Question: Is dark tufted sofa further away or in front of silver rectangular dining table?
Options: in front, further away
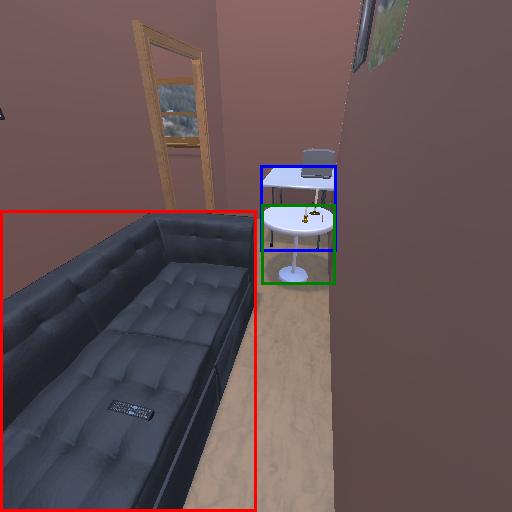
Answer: in front